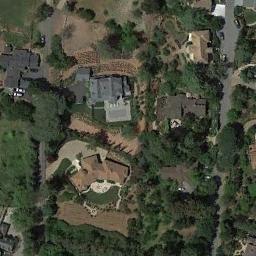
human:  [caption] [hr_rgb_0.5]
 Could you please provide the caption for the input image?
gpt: The medium residential area has lots of trees and some houses .

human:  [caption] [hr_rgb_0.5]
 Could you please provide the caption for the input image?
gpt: The medium residential is on the grass next to some trees .

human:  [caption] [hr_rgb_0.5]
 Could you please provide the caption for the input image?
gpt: Many trees are in medium residential area .

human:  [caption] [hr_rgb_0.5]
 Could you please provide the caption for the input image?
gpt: There aren't many houses in the mid-sized area .

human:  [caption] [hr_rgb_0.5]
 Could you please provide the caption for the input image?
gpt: There are some brown buildings and many green trees on the medium residential area .